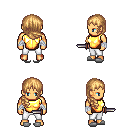
a pixel art fantasy rpg character, male body template, human, tanned skin, gold chest armor, white pants, light blonde right-swept hairstyle, white cloth bandages, white slippers, dagger, four views (front, back, left, right), 2x2 character sprite sheet, small pixel art, hard edges, no anti-aliasing